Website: lowes
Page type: order-tracking
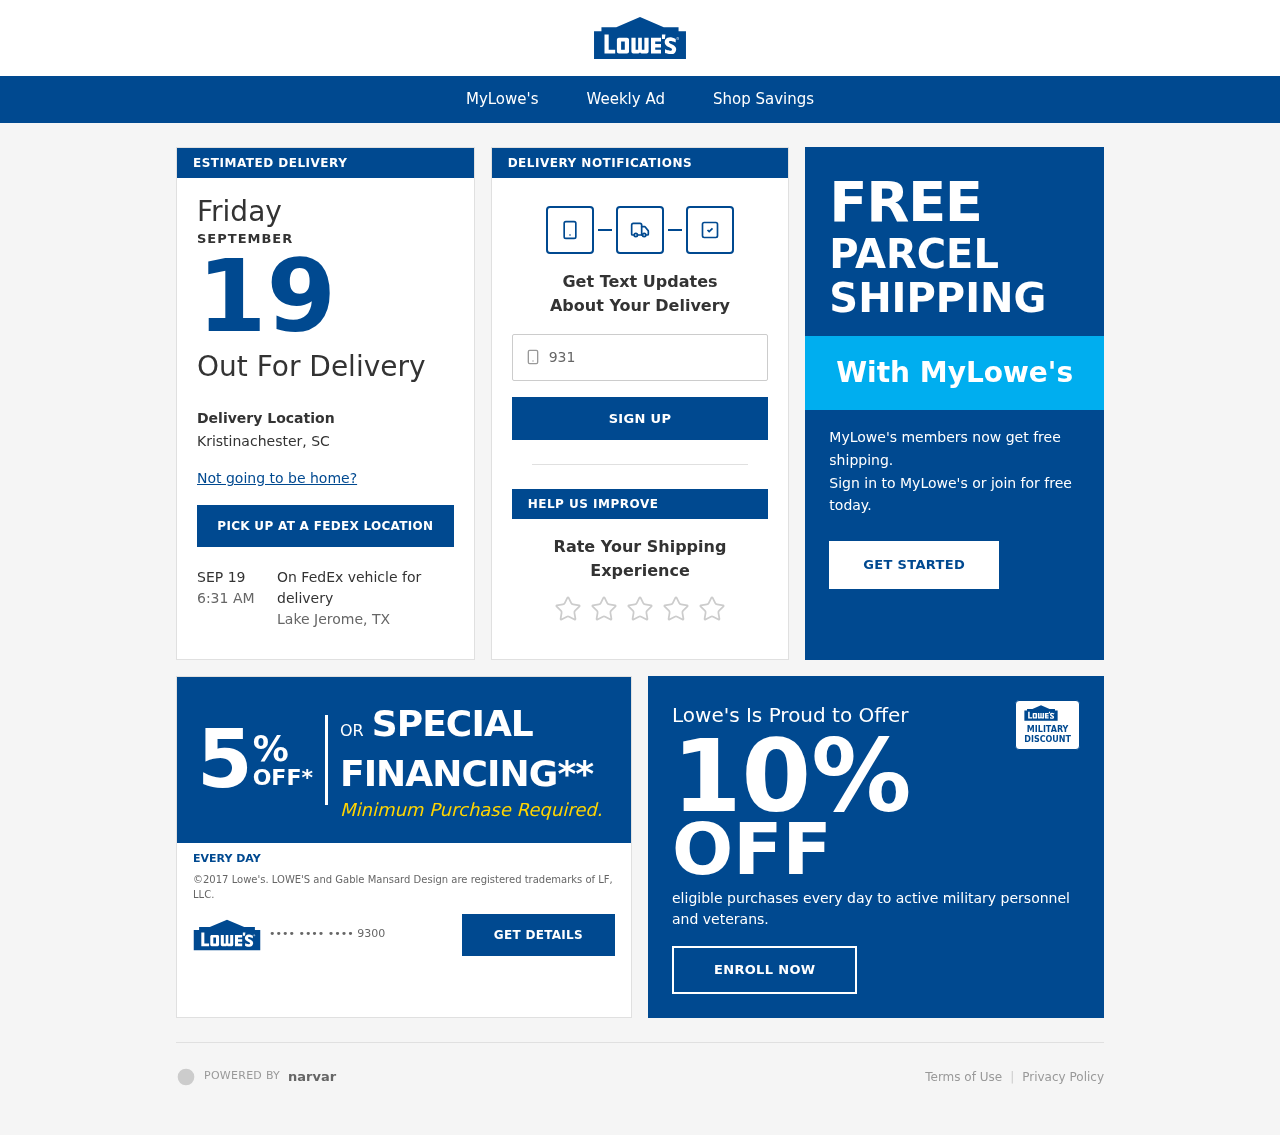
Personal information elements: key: PII_CARD_LAST4
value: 9300
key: PII_PHONE
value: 9319513660
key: PII_CITY_STATE
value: Kristinachester, SC
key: PII_CITY_STATE2
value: Lake Jerome, TX
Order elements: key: ORDER_DELIVERY_DATE
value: SEP 19
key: ORDER_DELIVERY_DATE
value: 6:31 AM
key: ORDER_DELIVERY_DATE
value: SEPTEMBER
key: ORDER_DELIVERY_DATE
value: Friday
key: ORDER_DELIVERY_DATE
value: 19